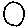
Label: circle